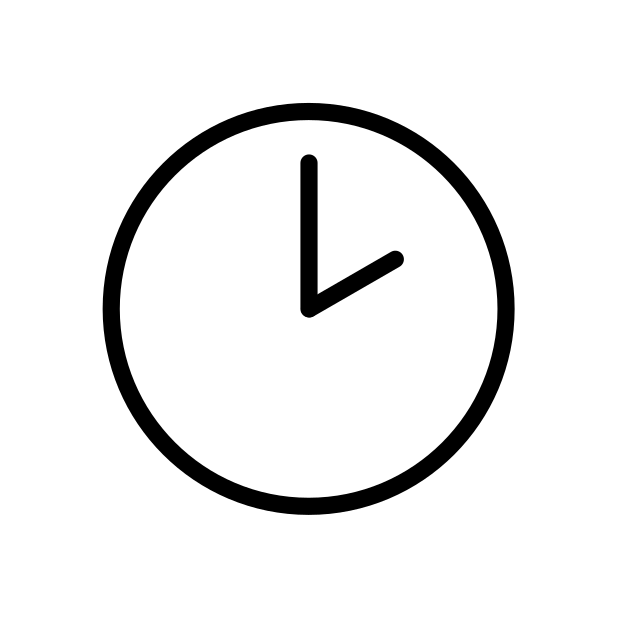
Emoji: 🕑
Name: clock face two oclock
Unicode: 0x1f551